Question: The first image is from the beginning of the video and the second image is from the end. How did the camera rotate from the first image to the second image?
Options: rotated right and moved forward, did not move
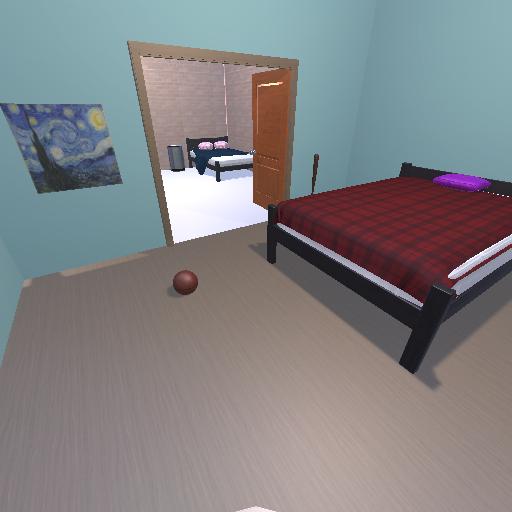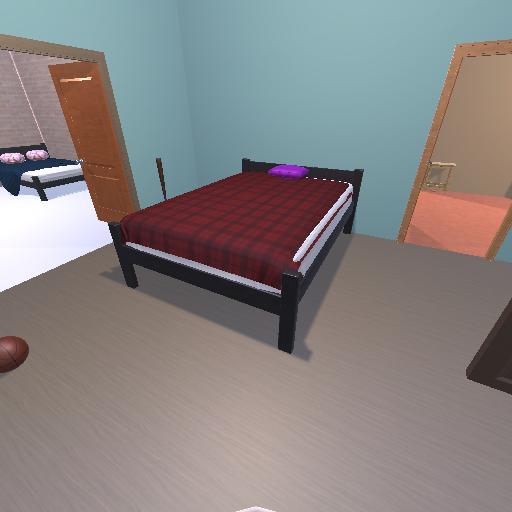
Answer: rotated right and moved forward